Question: i m loading an image from an url and displaying it in imageView .i m using NSBLockOperation to load the image and it runs in the background and it takes time to load the image in imageview..is there any way to increase the performance so that it takes less time..below is the code.
'''
NSOperationQueue *queue=[[NSOperationQueue alloc]init];
NSBlockOperation *operation=[NSBlockOperation blockOperationWithBlock:^{
[activityIndicator startAnimating];
NSString *imagefile = [banner1 objectAtIndex:0];
NSURL *url1=[NSURL URLWithString:imagefile];
NSData *data = [NSData dataWithContentsOfURL:url1];
UIImage *ui=[[UIImage alloc]initWithData:data];
bigbanner.image=ui;
[activityIndicator stopAnimating];
bigbanner.alpha=0.0;
}];
[operation setCompletionBlock:^{
[UIView animateWithDuration:3.0 animations:^{bigbanner.alpha=2.0;}
completion:^(BOOL finished){}];
}];
[queue addOperation:operation];
'''

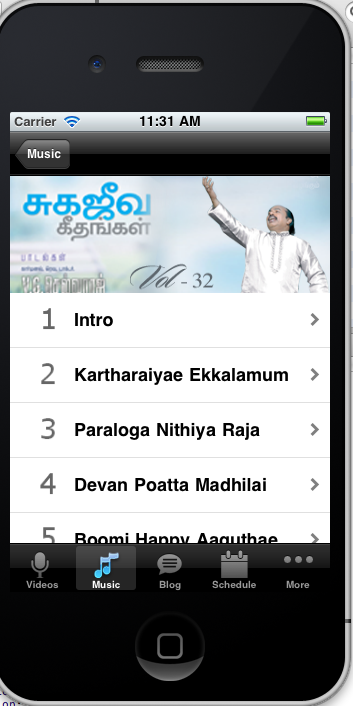
Answer: I would guess that your limiting factor is the image download.
Loading an image and placing it on screen happens quite fast on iOS.
Other than changing your three second fade-in to a shorter interval, I think you're stuck.
You might try doing the download using [NSURLRequest], but I doubt you'll notice a major difference.
I'd say your options are (ranked in order of speed):
1. cache or include images in your bundle (don't download).
2. make your images smaller
3. increase the speed of your server
Also: a side note, and hopefully someone else passing through can answer this... is setting the image property of a UIImageView from a non-main-thread safe to do? I was under the impression that everything that happened to the UI was supposed to happen on the main thread.